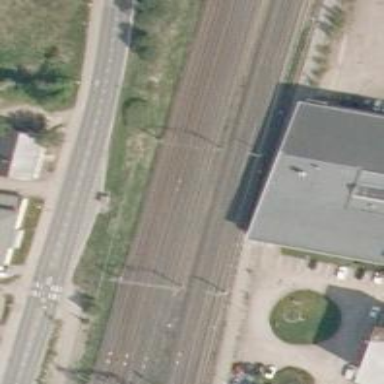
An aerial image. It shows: Railway with continuous electrified contact lines.